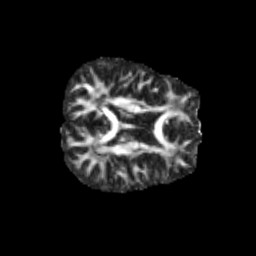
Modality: FA
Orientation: axial
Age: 11
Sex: male
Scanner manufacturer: siemens
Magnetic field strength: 3 T
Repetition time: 3.8 s
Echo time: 0.07 s